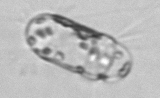
Label: Corethron_hystrix